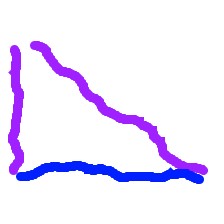
Shape: triangle